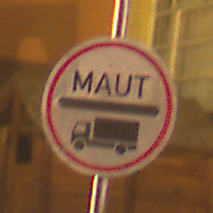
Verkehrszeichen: Mautpflicht
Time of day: Night
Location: Outdoor (Urban)
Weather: Clear
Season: NotSpecified
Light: Artificial